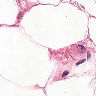
Metastatic tissue present: no